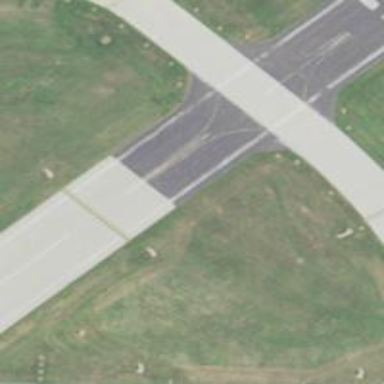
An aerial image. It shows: Image of taxiway at airport.